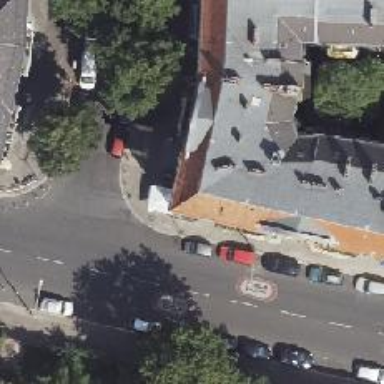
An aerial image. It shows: Pub.